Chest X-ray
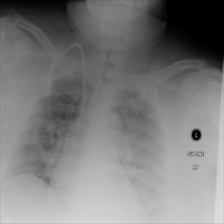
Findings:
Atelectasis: negative
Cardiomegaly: negative
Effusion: negative
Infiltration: negative
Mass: negative
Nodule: negative
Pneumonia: negative
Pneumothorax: negative
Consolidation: negative
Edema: negative
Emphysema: negative
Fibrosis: negative
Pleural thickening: negative
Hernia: negative